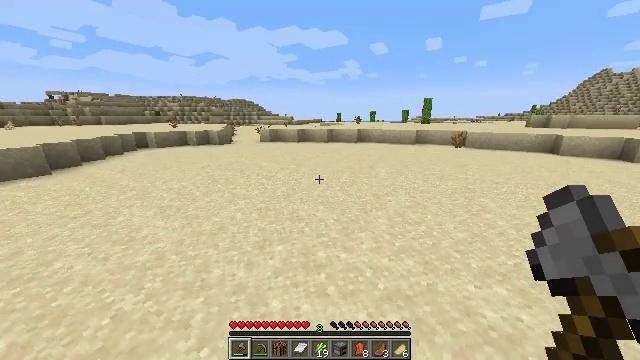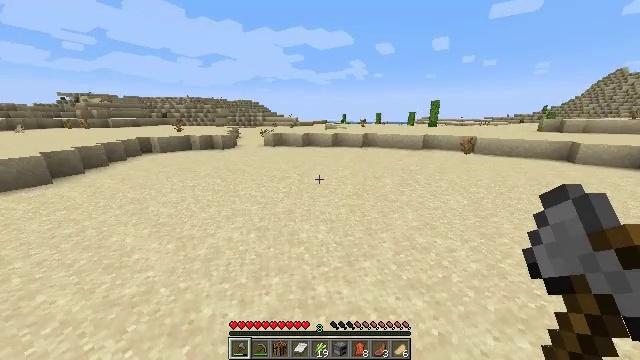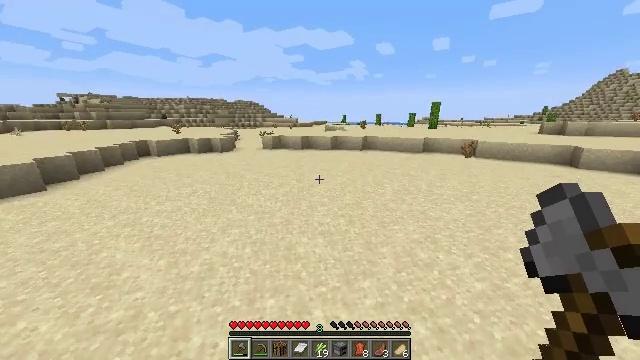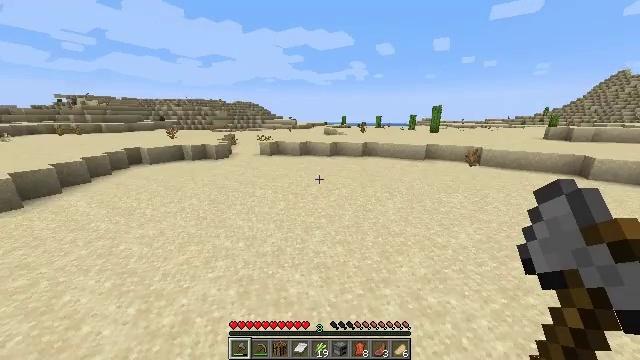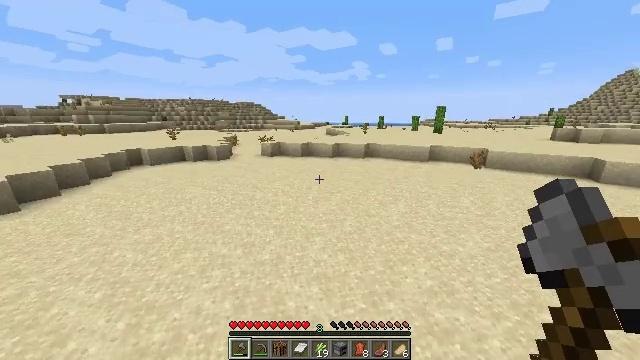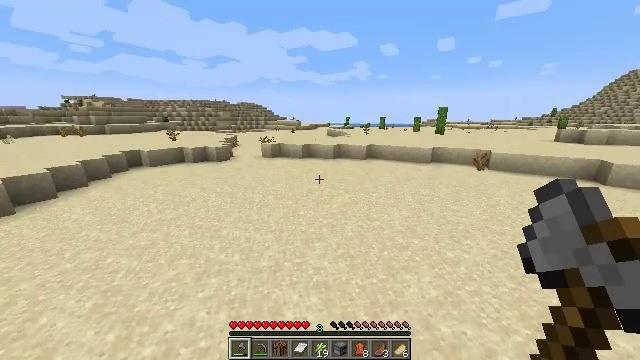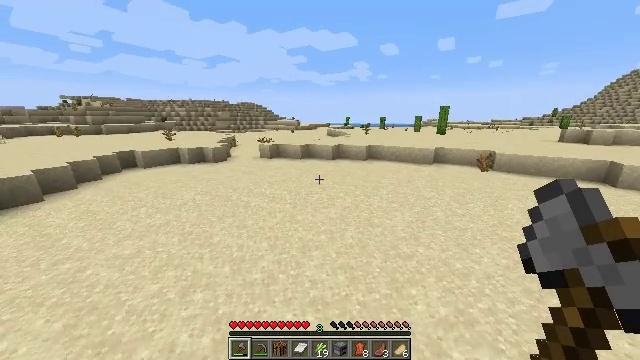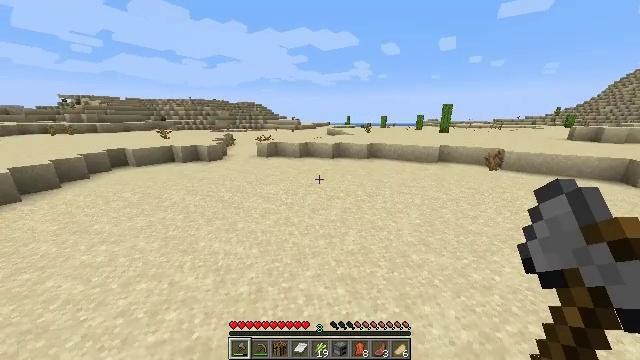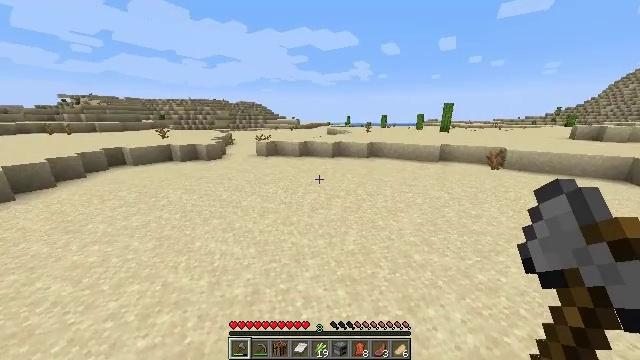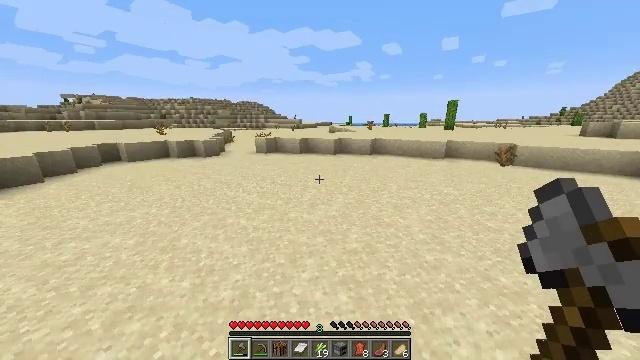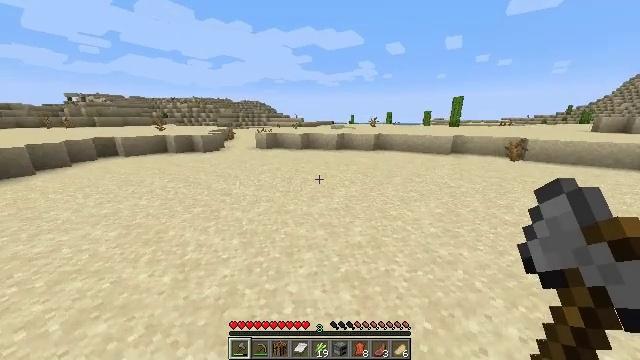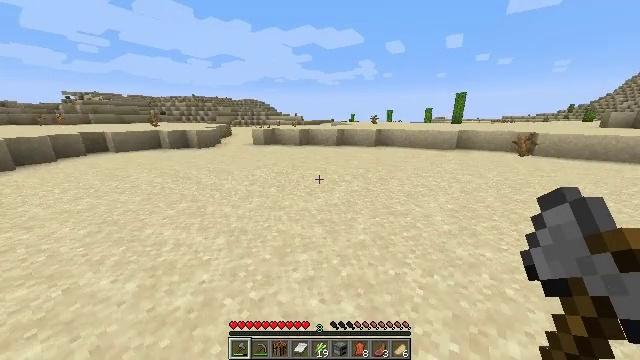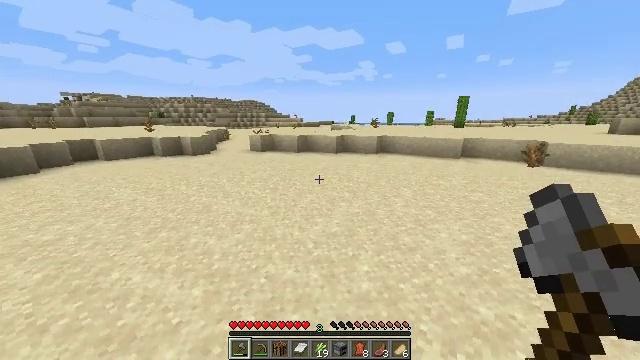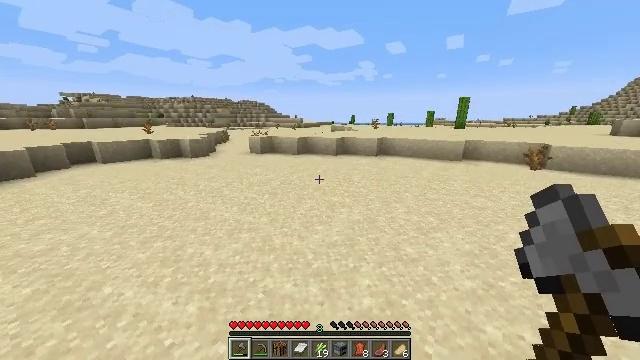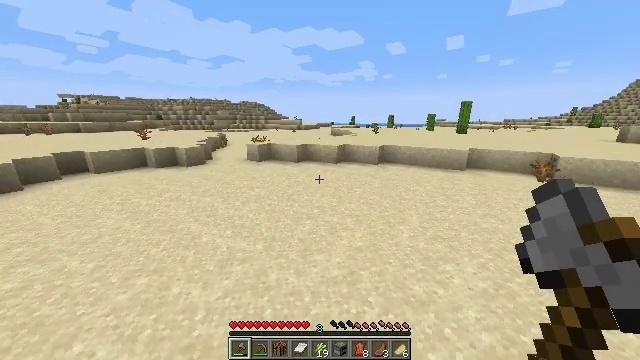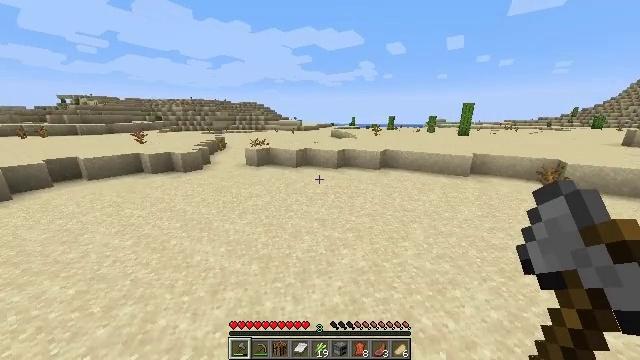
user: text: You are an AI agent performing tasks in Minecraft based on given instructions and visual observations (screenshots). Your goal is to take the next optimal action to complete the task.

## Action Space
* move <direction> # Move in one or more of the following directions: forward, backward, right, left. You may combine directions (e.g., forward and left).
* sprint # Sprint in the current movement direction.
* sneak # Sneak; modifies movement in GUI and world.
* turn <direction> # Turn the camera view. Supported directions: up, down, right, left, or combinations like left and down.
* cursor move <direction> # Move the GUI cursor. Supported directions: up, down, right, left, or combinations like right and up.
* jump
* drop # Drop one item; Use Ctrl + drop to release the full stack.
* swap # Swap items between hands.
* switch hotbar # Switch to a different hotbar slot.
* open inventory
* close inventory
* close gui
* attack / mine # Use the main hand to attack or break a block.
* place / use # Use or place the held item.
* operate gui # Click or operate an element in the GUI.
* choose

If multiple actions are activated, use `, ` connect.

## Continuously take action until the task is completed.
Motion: motion action
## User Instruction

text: Harvest the dead bush.
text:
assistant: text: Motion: move forward, sprint, turn left, jump
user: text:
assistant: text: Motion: move forward, sprint, jump
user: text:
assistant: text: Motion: move forward, sprint, jump
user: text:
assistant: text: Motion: move forward, sprint, jump
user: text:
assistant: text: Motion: move forward, sprint, jump
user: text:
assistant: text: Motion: move forward, sprint, jump
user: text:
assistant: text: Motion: move forward, sprint, jump
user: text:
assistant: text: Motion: move forward, sprint, jump
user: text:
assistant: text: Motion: move forward, sprint, jump
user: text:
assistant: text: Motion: move forward, sprint, jump
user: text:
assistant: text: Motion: move forward, sprint, jump
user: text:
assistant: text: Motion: move forward, sprint, jump
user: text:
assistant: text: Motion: move forward, sprint, jump
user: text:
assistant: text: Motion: move forward, sprint, jump
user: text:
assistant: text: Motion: move forward, sprint, jump
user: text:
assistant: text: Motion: move forward, sprint, jump
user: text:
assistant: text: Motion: move forward, sprint, jump
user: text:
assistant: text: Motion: move forward, sprint, jump
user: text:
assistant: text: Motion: move forward, sprint, jump
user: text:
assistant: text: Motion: move forward, sprint, jump
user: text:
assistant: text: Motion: move forward, sprint, jump
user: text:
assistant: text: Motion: move forward, sprint, jump
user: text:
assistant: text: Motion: move forward, sprint, jump
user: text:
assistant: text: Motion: move forward, sprint, jump
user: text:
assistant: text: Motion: move forward, sprint, jump
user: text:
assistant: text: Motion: move forward, sprint, jump
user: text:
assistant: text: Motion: move forward, sprint, jump
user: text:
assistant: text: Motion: move forward, sprint, jump
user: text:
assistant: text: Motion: move forward, sprint, jump
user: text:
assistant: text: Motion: move forward, sprint, turn right, jump